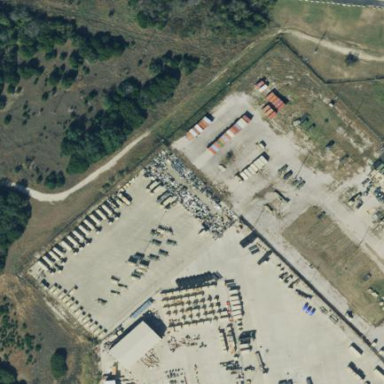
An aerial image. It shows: Industrial area designated as scrap yard.